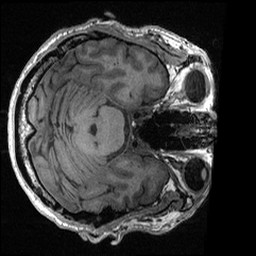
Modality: T1w
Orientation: axial
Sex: male
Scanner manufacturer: ge
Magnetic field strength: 3 T
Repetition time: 0.0064 s
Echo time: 0.00281 s